Field crop: maize
Growth stage: 2
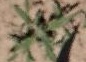
Species: atriplex